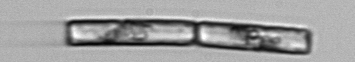
Label: Guinardia_delicatula